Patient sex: M
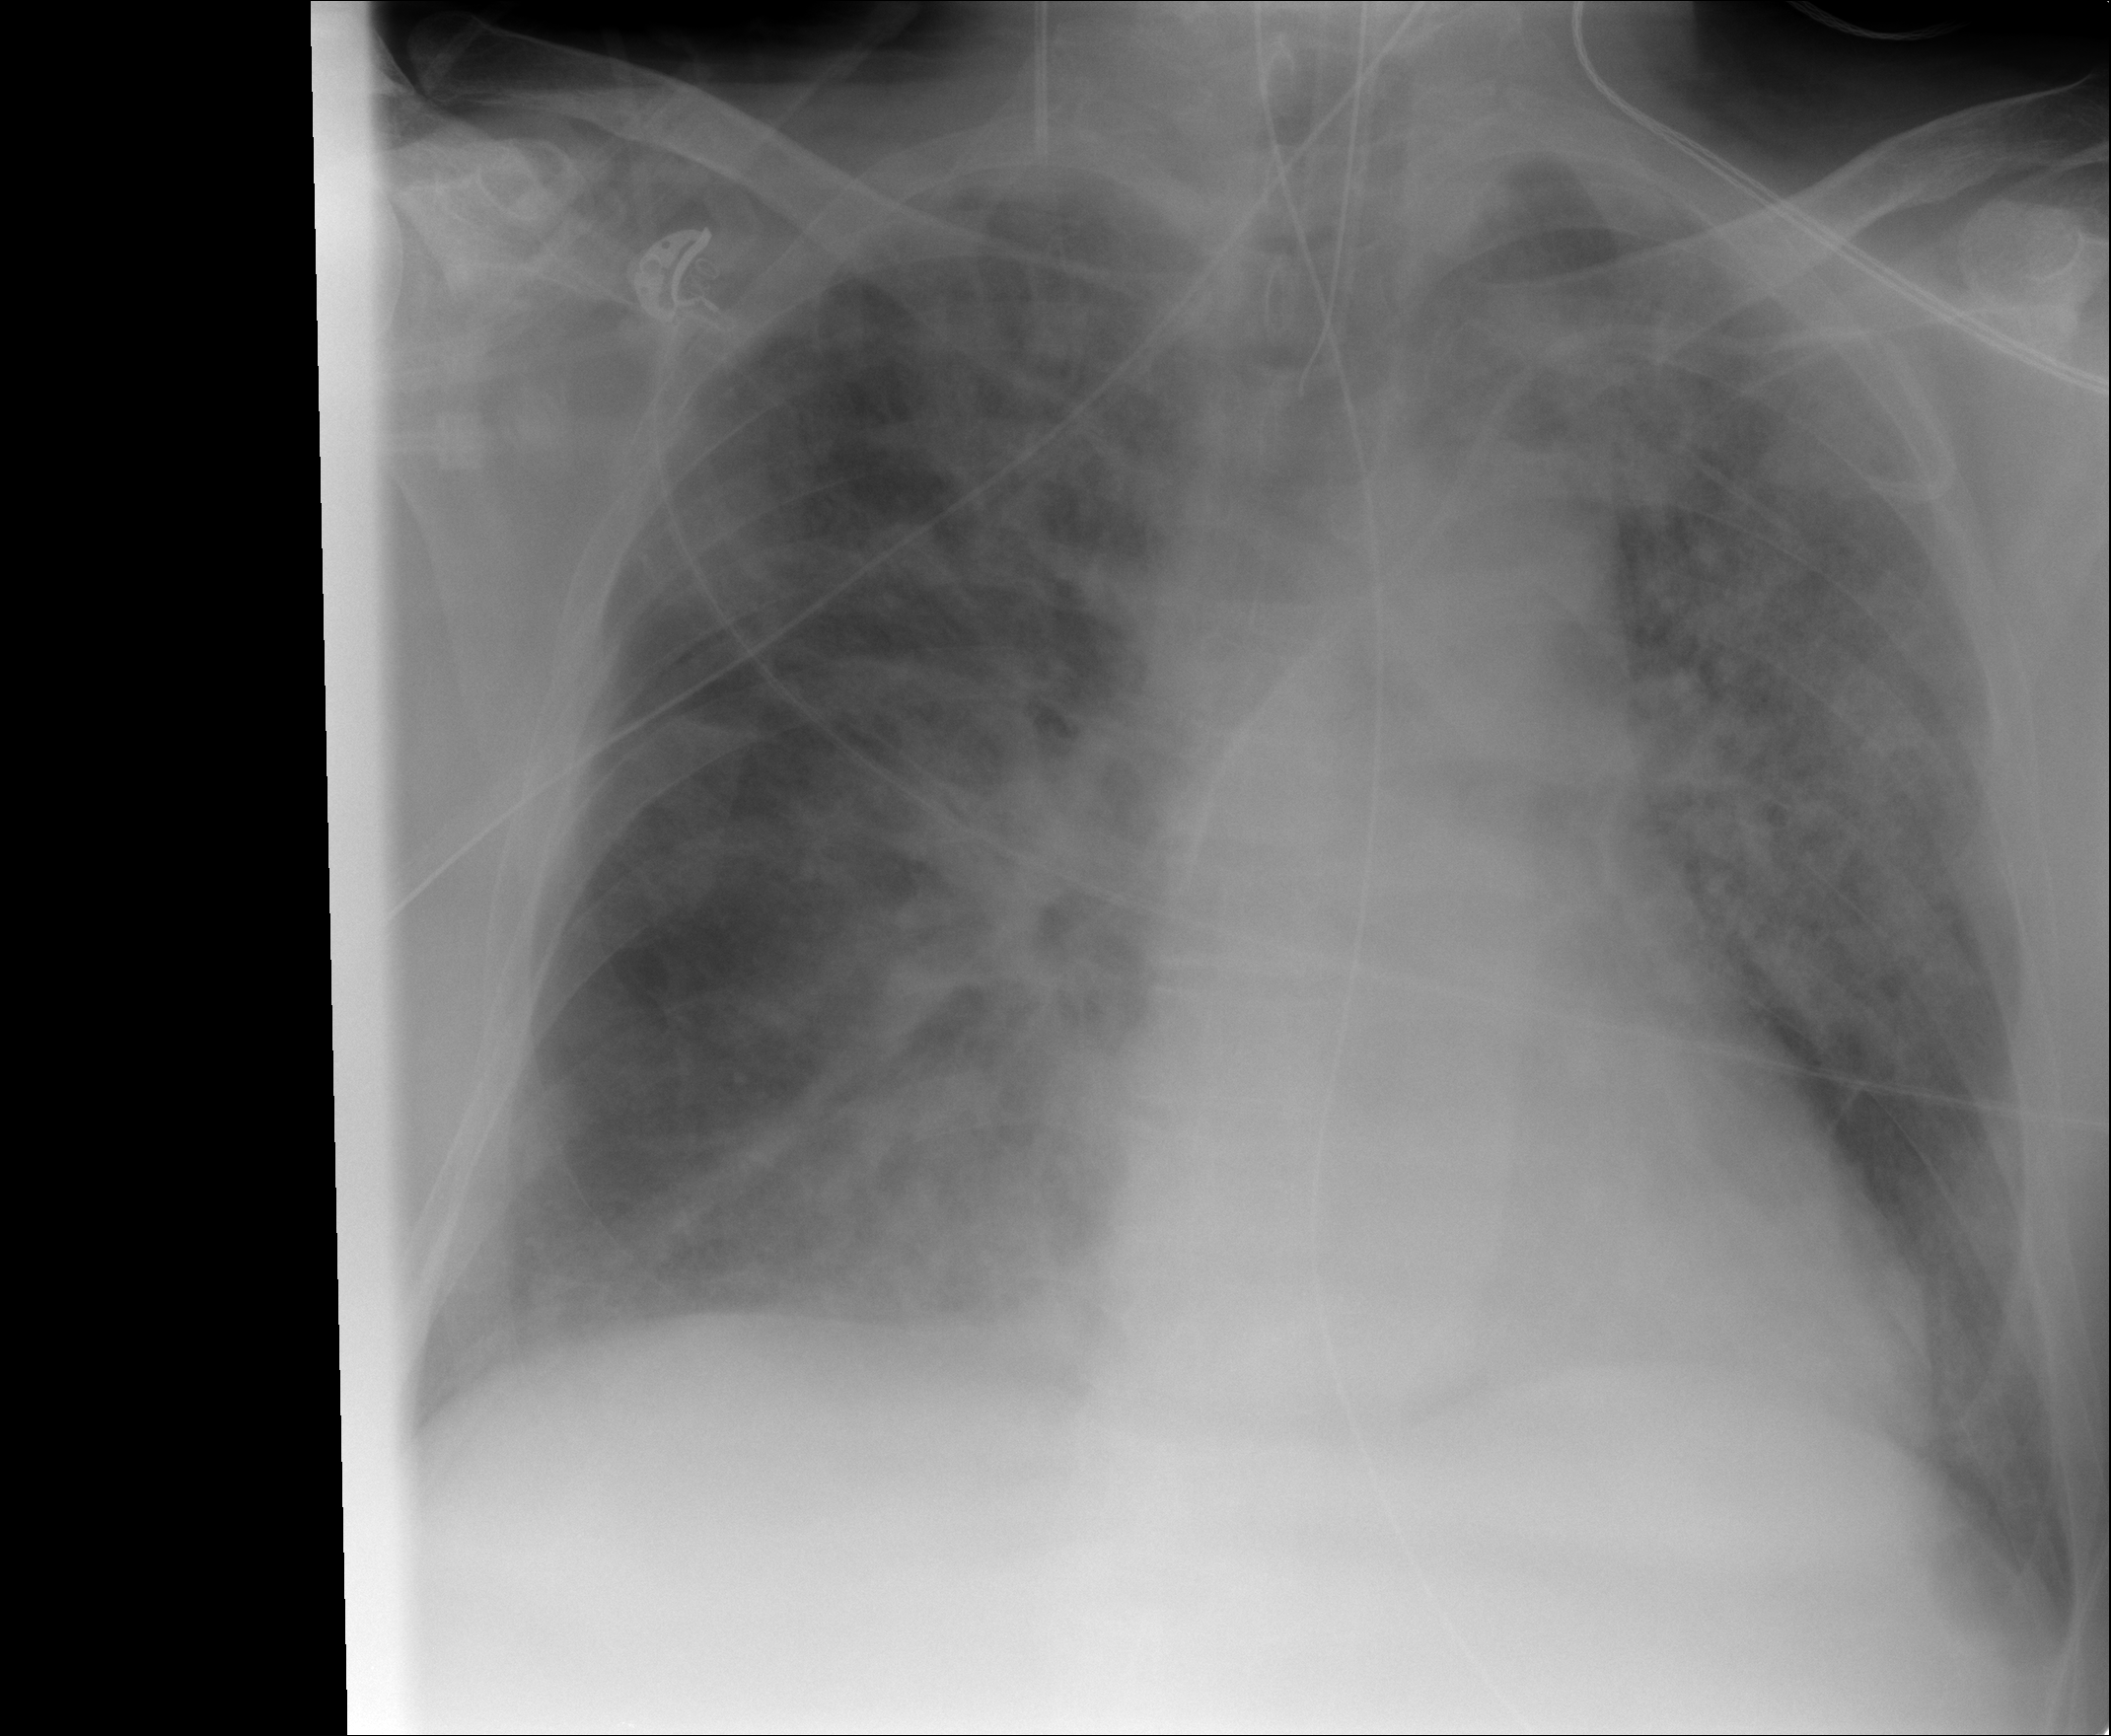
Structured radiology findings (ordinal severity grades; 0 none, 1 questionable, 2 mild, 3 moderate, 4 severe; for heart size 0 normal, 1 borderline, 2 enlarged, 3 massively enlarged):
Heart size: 0
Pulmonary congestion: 0
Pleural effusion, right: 2
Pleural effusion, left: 2
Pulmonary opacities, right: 4
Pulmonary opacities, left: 4
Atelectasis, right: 3
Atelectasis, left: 3